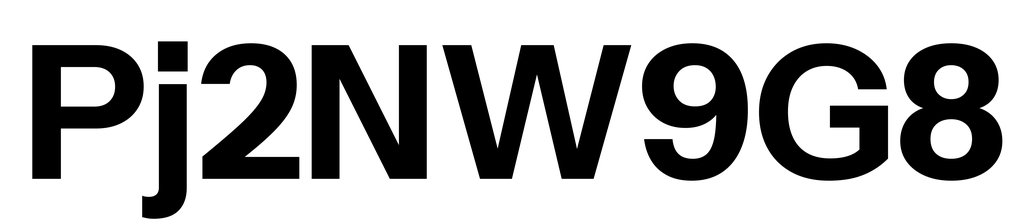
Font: InstrumentSans_Bold